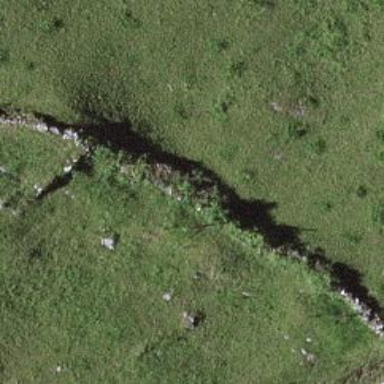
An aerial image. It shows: Dry stone wall barrier.